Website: macys
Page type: cross-sells
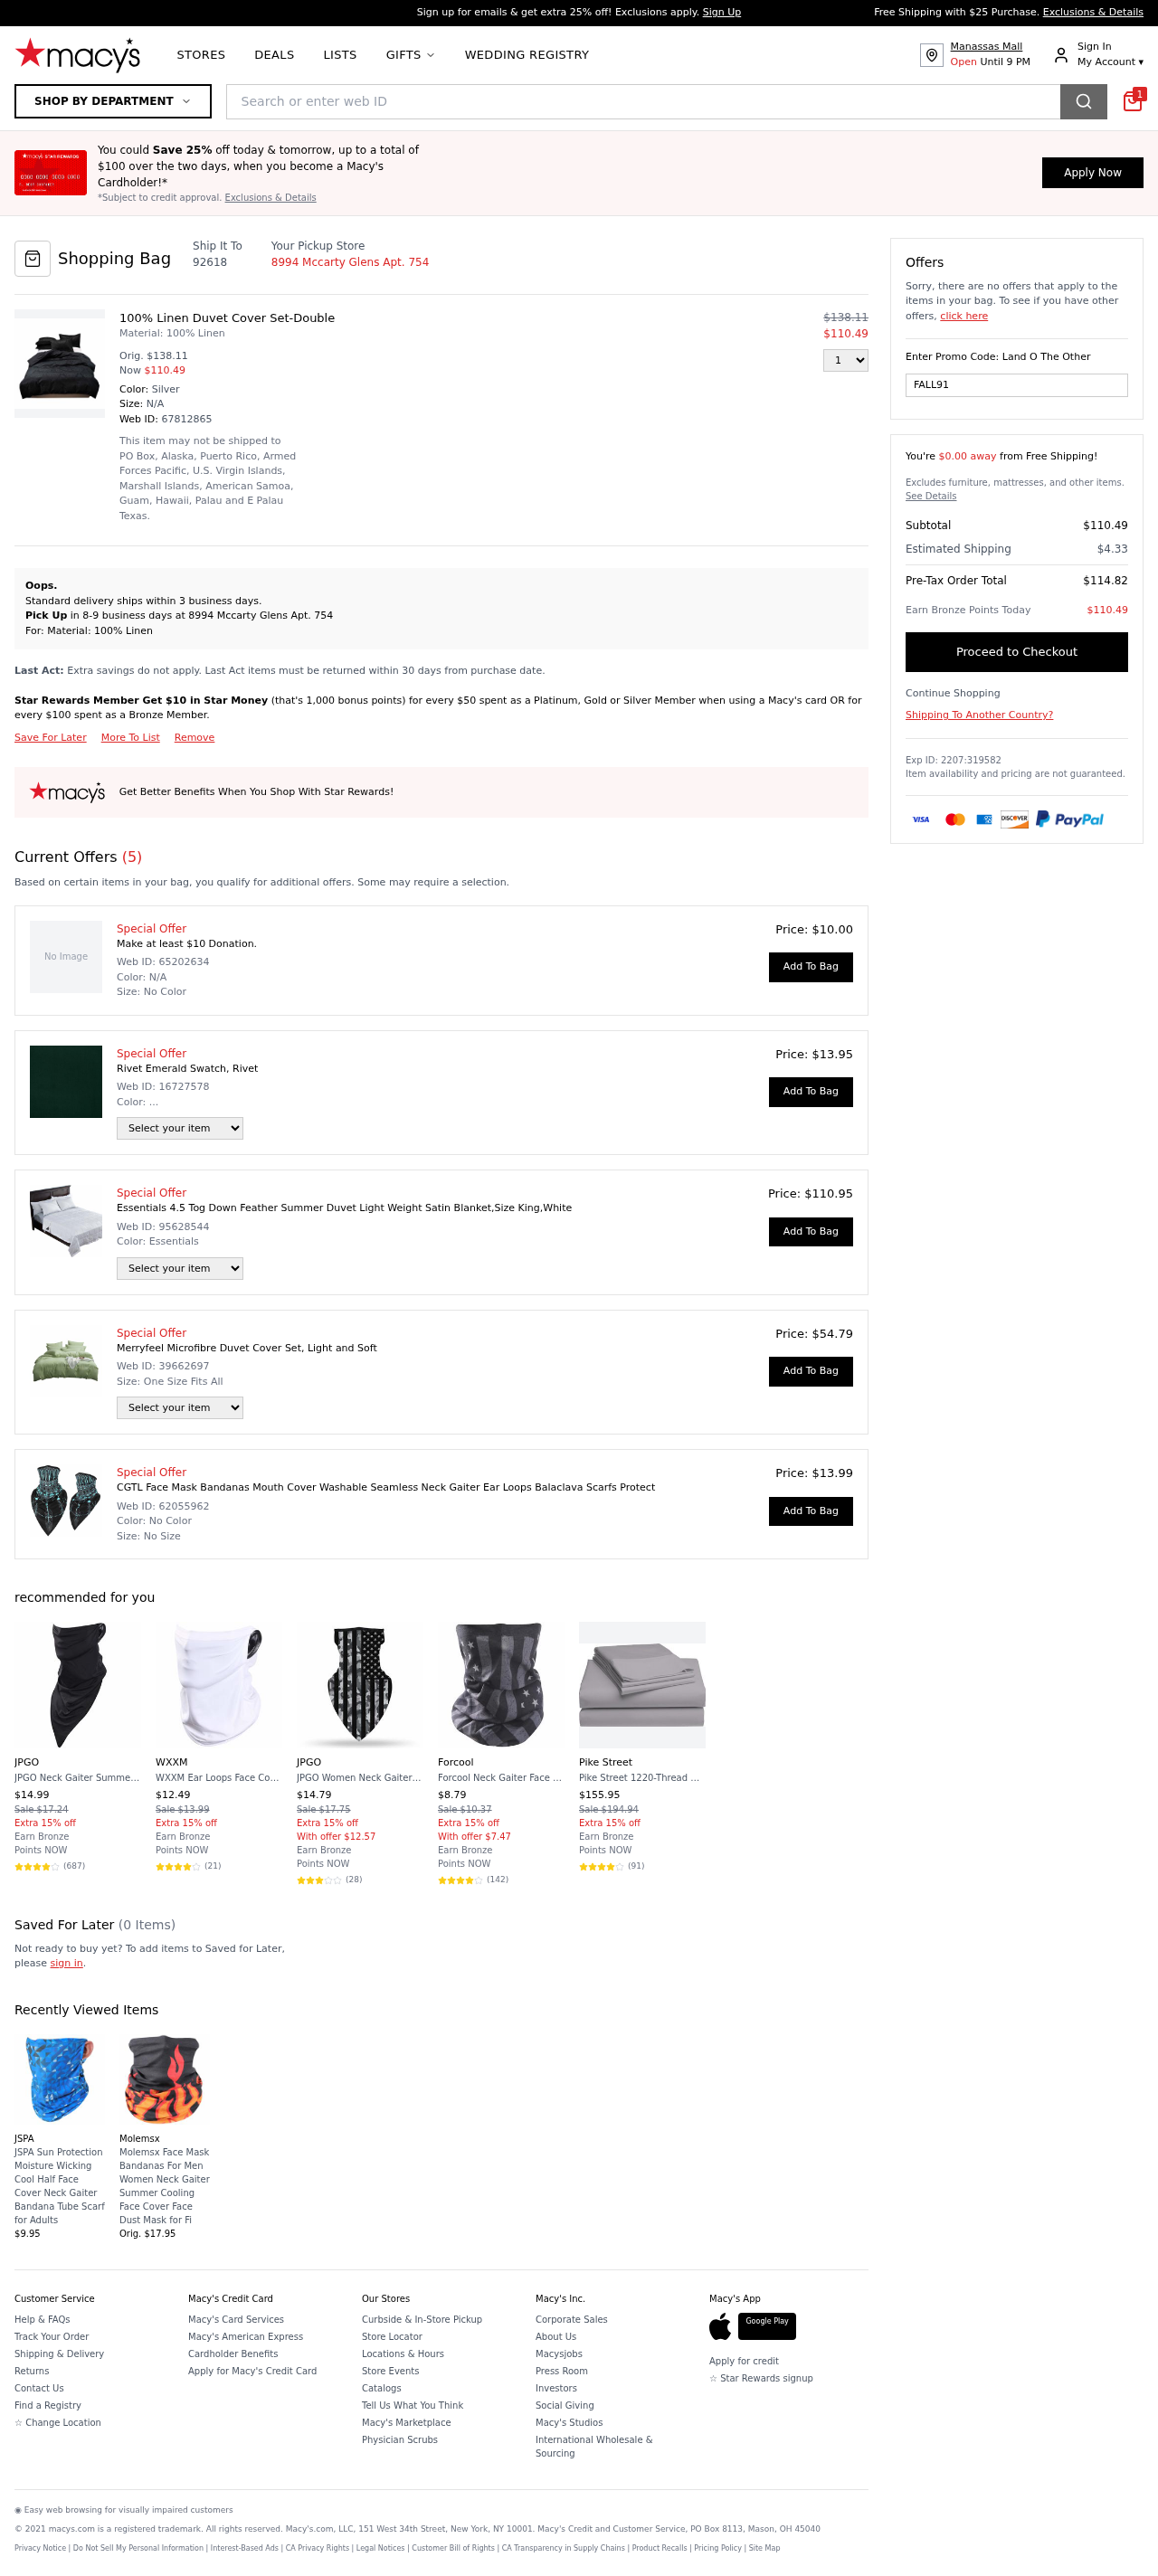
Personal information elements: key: PII_LOCATION1_STREET
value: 8994 Mccarty Glens Apt. 754
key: PII_POSTCODE
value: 92618
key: PII_PROMO_CODE
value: FALL91
Product elements: key: PRODUCT10_BRAND
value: Pike Street
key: PRODUCT10_NAME
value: Pike Street 1220-Thread Count Egyptian Cotton Single-Ply Sateen King Sheet Set, Grey
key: PRODUCT10_NUM_RATINGS
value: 91
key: PRODUCT10_PRICE
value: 155.95
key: PRODUCT10_RATING
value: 4.5
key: PRODUCT11_BRAND
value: JSPA
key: PRODUCT11_NAME
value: JSPA Sun Protection Moisture Wicking Cool Half Face Cover Neck Gaiter Bandana Tube Scarf for Adults
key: PRODUCT11_PRICE
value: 9.95
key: PRODUCT12_BRAND
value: Molemsx
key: PRODUCT12_NAME
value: Molemsx Face Mask Bandanas For Men Women Neck Gaiter Summer Cooling Face Cover Face Dust Mask for Fi
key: PRODUCT12_PRICE
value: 17.95
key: PRODUCT1_DESC
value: Material: 100% Linen
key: PRODUCT1_NAME
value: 100% Linen Duvet Cover Set-Double
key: PRODUCT1_PRICE
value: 110.49
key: PRODUCT1_QUANTITY
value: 1
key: PRODUCT2_NAME
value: Rivet Emerald Swatch, Rivet
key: PRODUCT2_PRICE
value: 13.95
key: PRODUCT3_NAME
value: Essentials 4.5 Tog Down Feather Summer Duvet Light Weight Satin Blanket,Size King,White
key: PRODUCT3_PRICE
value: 110.95
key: PRODUCT4_NAME
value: Merryfeel Microfibre Duvet Cover Set, Light and Soft
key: PRODUCT4_PRICE
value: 54.79
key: PRODUCT5_NAME
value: CGTL Face Mask Bandanas Mouth Cover Washable Seamless Neck Gaiter Ear Loops Balaclava Scarfs Protect
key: PRODUCT5_PRICE
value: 13.99
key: PRODUCT6_BRAND
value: JPGO
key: PRODUCT6_NAME
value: JPGO Neck Gaiter Summer for Men Women Face Cover Seamless Bandana Ear Loops Cycling Scarf Balaclava
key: PRODUCT6_NUM_RATINGS
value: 687
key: PRODUCT6_PRICE
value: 14.99
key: PRODUCT6_RATING
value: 4.1
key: PRODUCT7_BRAND
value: WXXM
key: PRODUCT7_NAME
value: WXXM Ear Loops Face Cover Breathable Face Scarf Sun UV Protection Neck Gaiter 1 Piece White
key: PRODUCT7_NUM_RATINGS
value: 21
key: PRODUCT7_PRICE
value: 12.49
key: PRODUCT7_RATING
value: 4.6
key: PRODUCT8_BRAND
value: JPGO
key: PRODUCT8_NAME
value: JPGO Women Neck Gaiter Ear Loops Cooling Face Cover Scarf Dust Wind Proof Badana Black Flag 1 Pack
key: PRODUCT8_NUM_RATINGS
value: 28
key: PRODUCT8_PRICE
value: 14.79
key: PRODUCT8_RATING
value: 3.8
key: PRODUCT9_BRAND
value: Forcool
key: PRODUCT9_NAME
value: Forcool Neck Gaiter Face Cover Bandana Headband Balaclava for Outdoor Cycling Fishing Hunting, 1 Pie
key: PRODUCT9_NUM_RATINGS
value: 142
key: PRODUCT9_PRICE
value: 8.79
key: PRODUCT9_RATING
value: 4.1
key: PRODUCT1_ORIGINAL_PRICE
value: $138.11
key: PRODUCT6_ORIGINAL_PRICE
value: Sale $17.24
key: PRODUCT7_ORIGINAL_PRICE
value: Sale $13.99
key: PRODUCT8_ORIGINAL_PRICE
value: Sale $17.75
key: PRODUCT9_ORIGINAL_PRICE
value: Sale $10.37
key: PRODUCT10_ORIGINAL_PRICE
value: Sale $194.94
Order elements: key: ORDER_ID
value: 67812865
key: ORDER_NUM_OFFERS
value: (5)
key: ORDER_FREE_SHIPPING_THRESHOLD
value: $0.00 away
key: ORDER_SUBTOTAL
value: $110.49
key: ORDER_SHIPPING_COST
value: $4.33
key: ORDER_TOTAL
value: $114.82
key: ORDER_POINTS_EARNED
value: $110.49
Search elements: key: HEADER_SEARCH
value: Search or enter web ID
Other elements: key: SAVED_NUM_ITEMS
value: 0